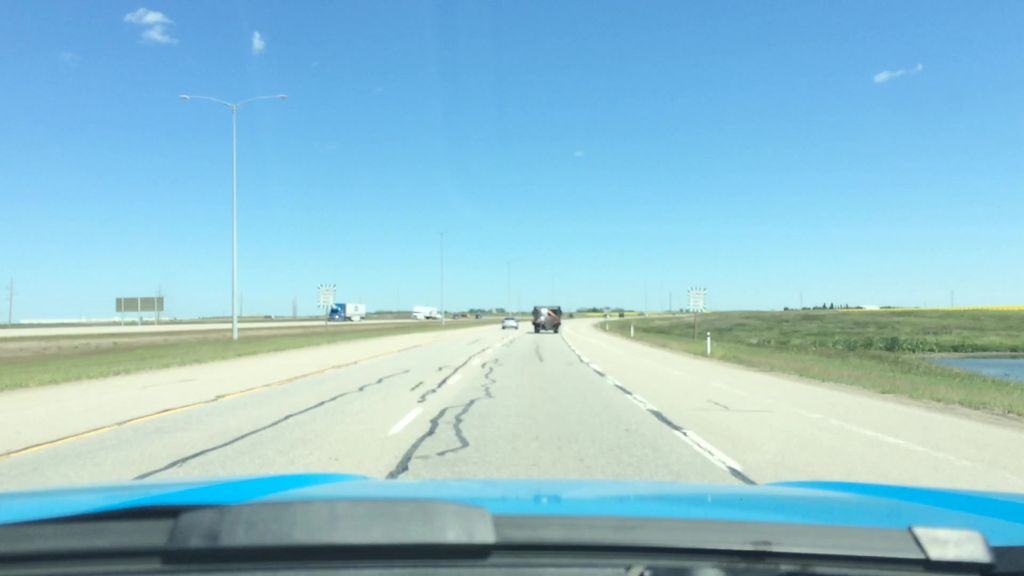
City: calgary